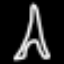
Label: The Eiffel Tower